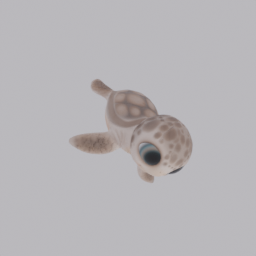
Label: animals